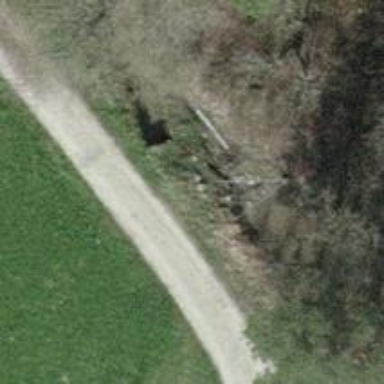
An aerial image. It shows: Culvert tunnel.